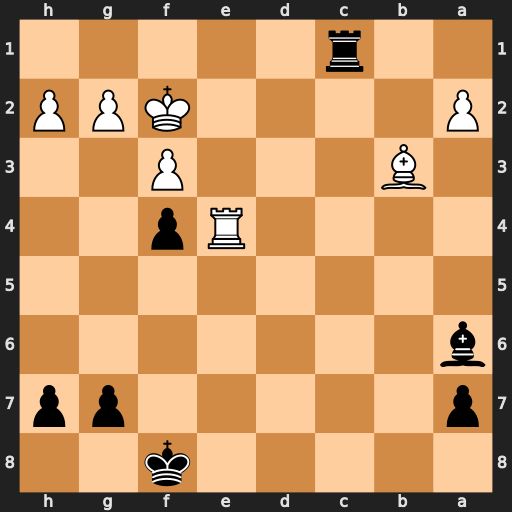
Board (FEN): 5k2/p5pp/b7/8/4Rp2/1B3P2/P4KPP/2r5
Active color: b
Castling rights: -
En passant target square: -
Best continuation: Rf1#